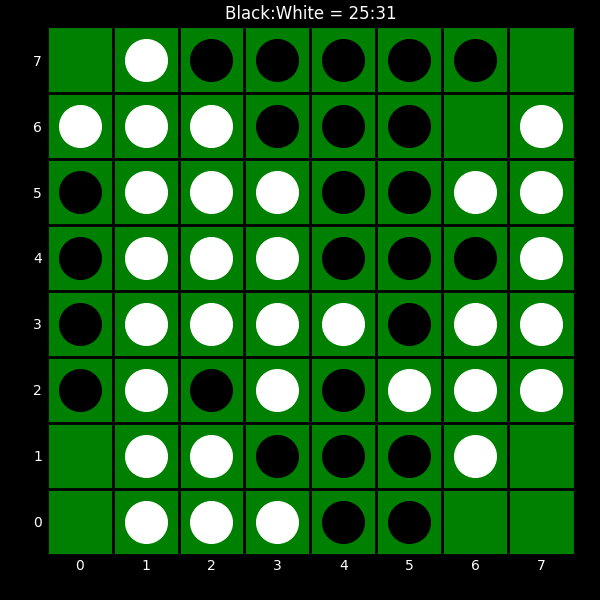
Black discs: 25
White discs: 31